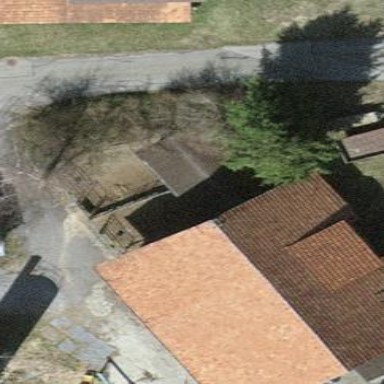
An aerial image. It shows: Stable building.